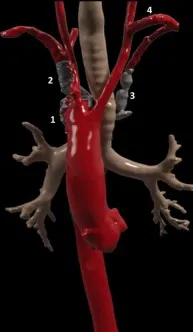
Post-interventional 3D model. Anterior.
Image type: radiology (ct)